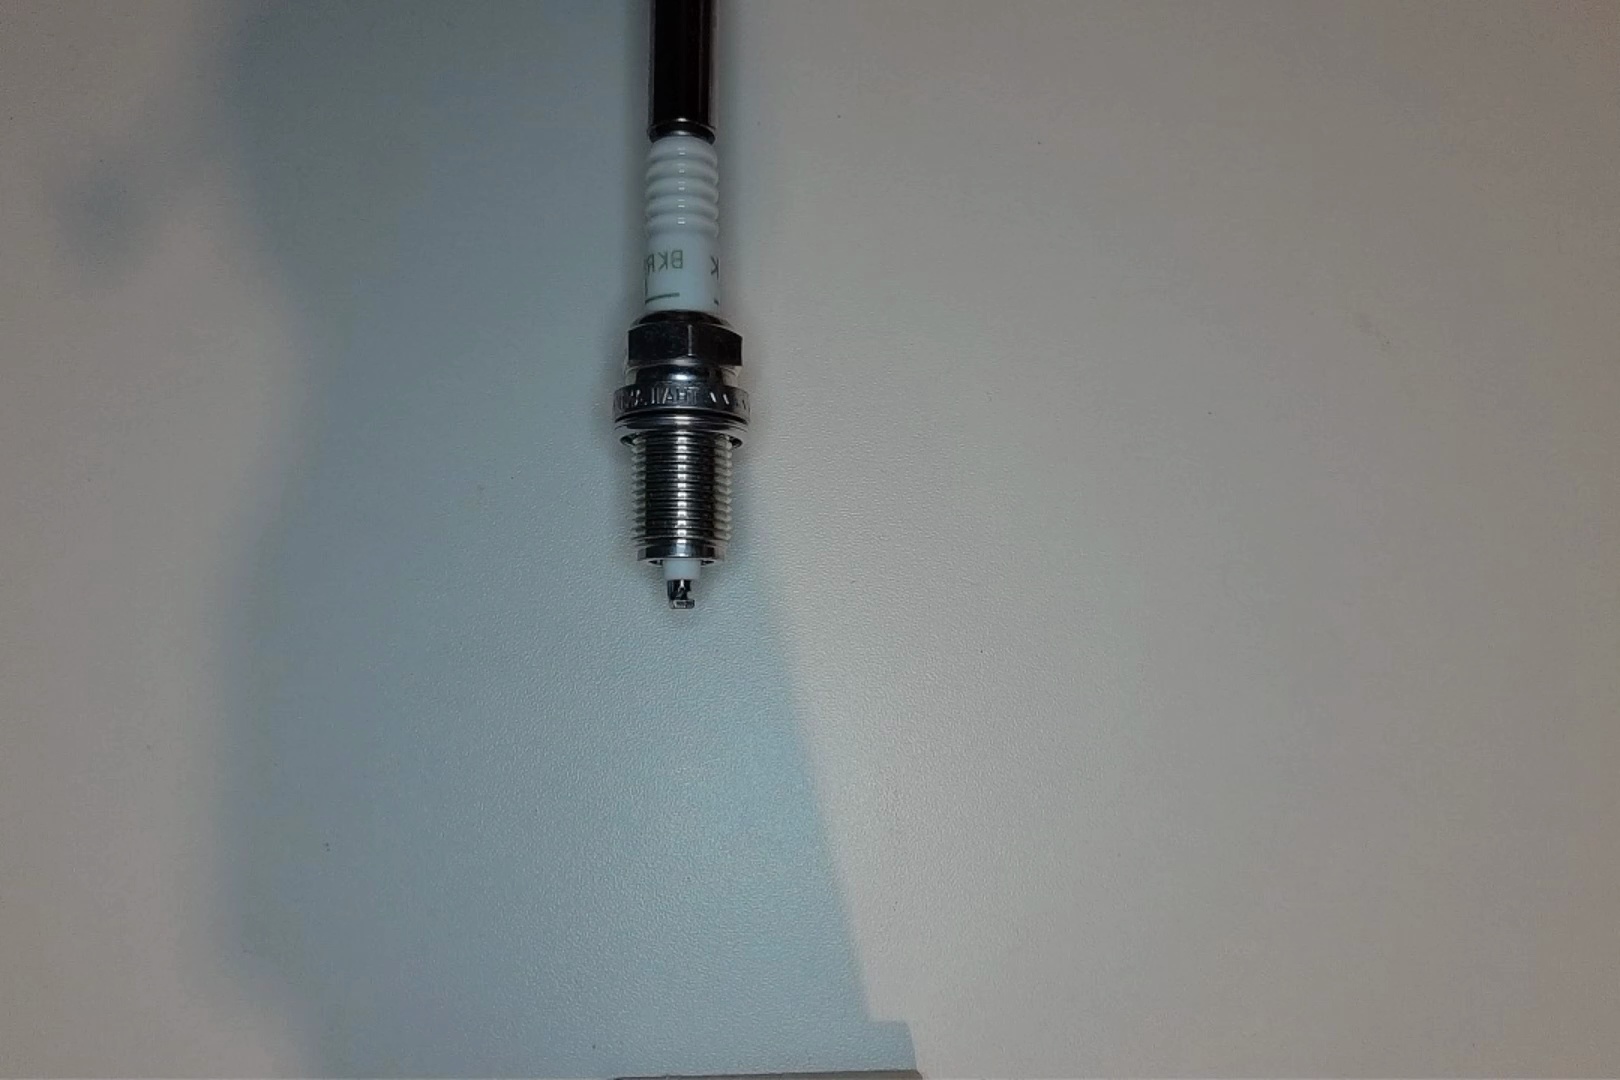
Label: no anomaly